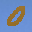
Label: 0